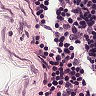
Metastatic tissue present: no